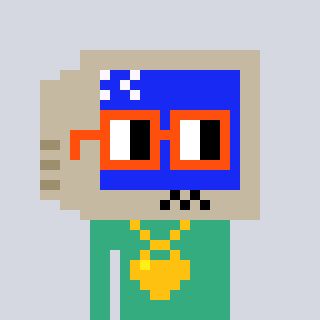
a pixel art character with square orange glasses, a old monitor-shaped head and a teal-colored body on a cool background